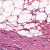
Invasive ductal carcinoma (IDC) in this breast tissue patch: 0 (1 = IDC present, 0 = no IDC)